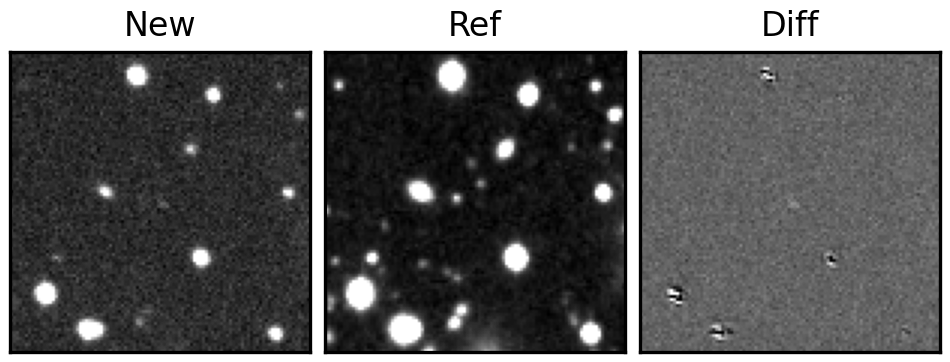
Label: real